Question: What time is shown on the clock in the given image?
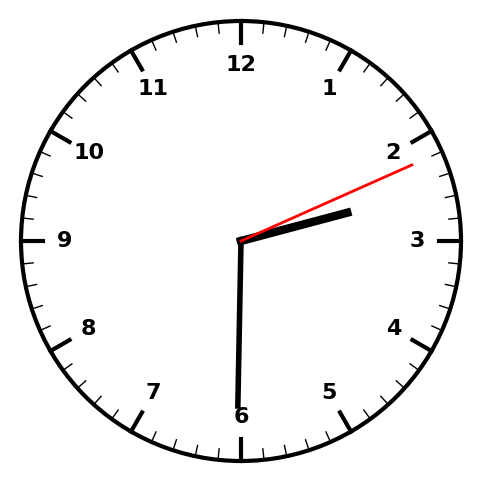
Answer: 02:30:11